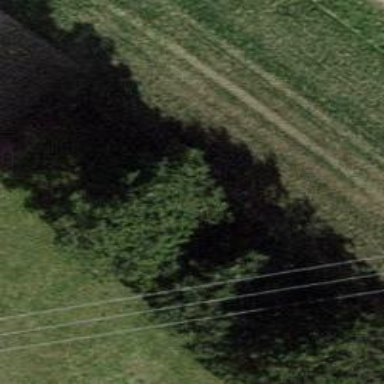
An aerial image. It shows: Evergreen needle-leaved tree.